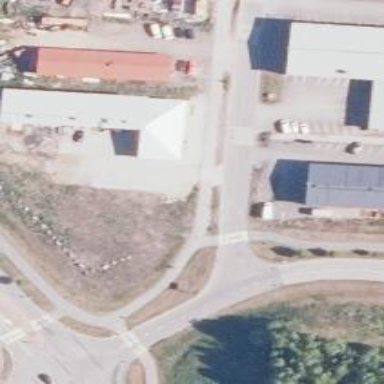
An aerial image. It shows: Asphalt cycleway.